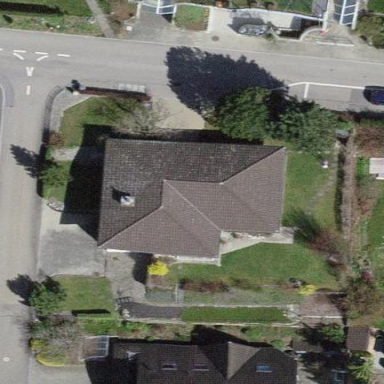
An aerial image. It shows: Simple and straightforward house.